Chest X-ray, PA view. Patient: 42 years old, sex F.
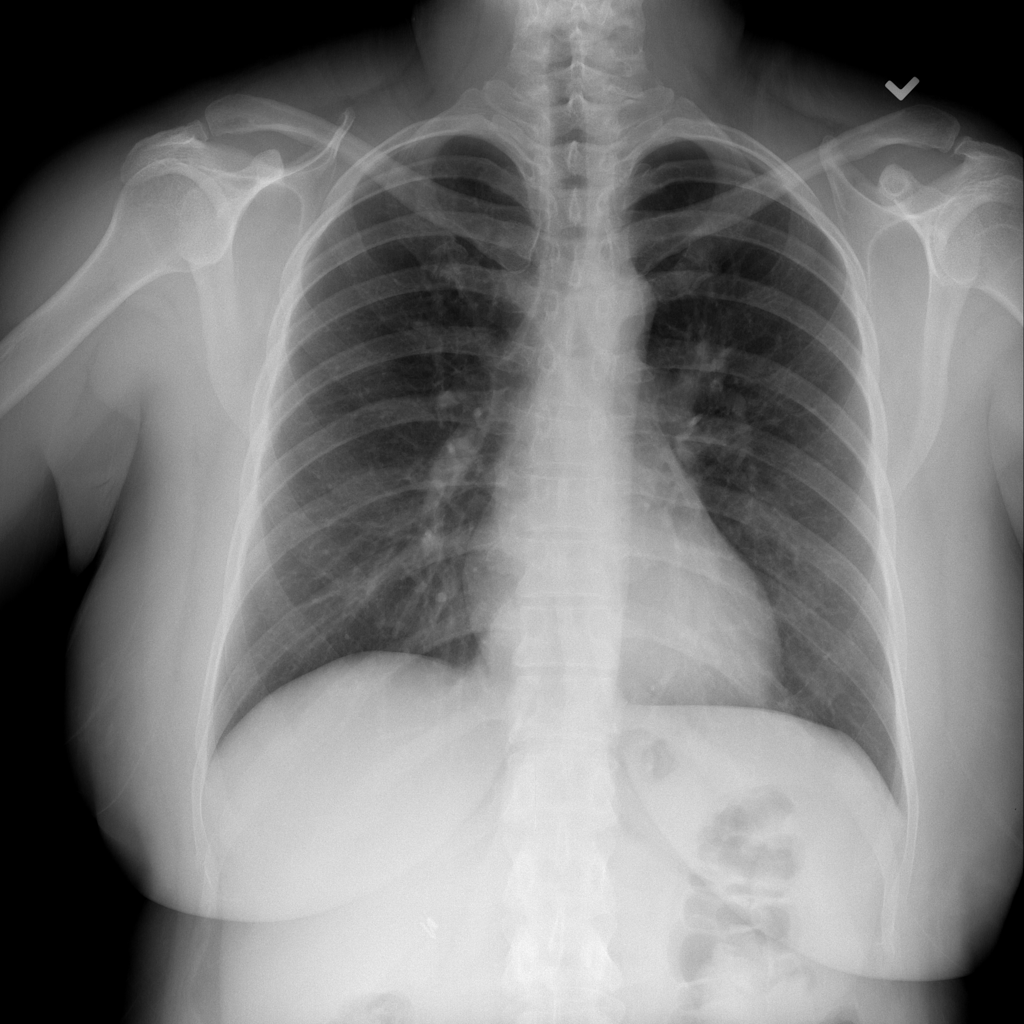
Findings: No Finding